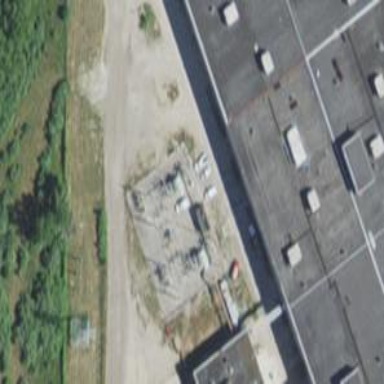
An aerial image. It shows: Switch used for power control.